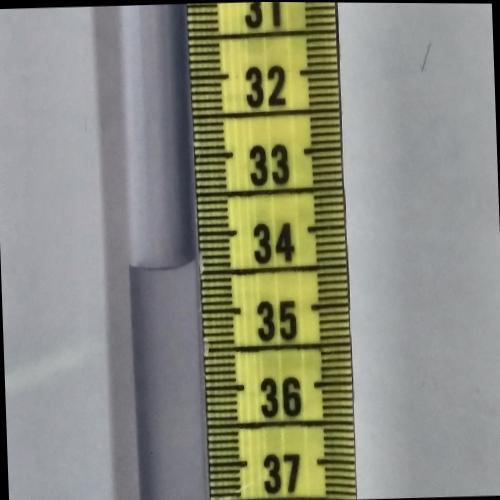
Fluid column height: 34.4 cm